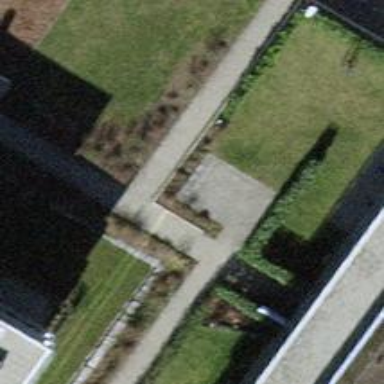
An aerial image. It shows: Path made of paving stones.